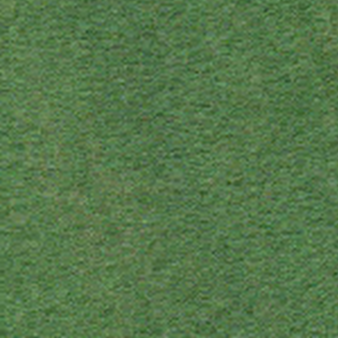
Label: other